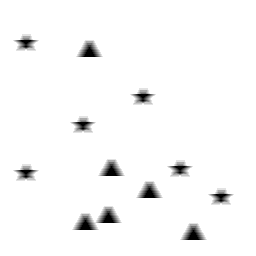
Squares: 0
Triangles: 6
Stars: 6
Total shapes: 12